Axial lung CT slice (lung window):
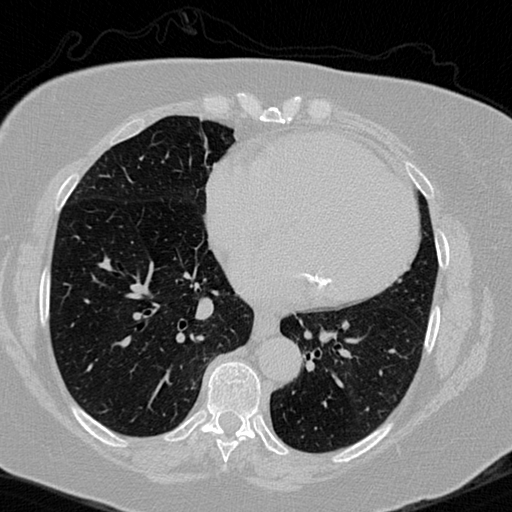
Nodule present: no